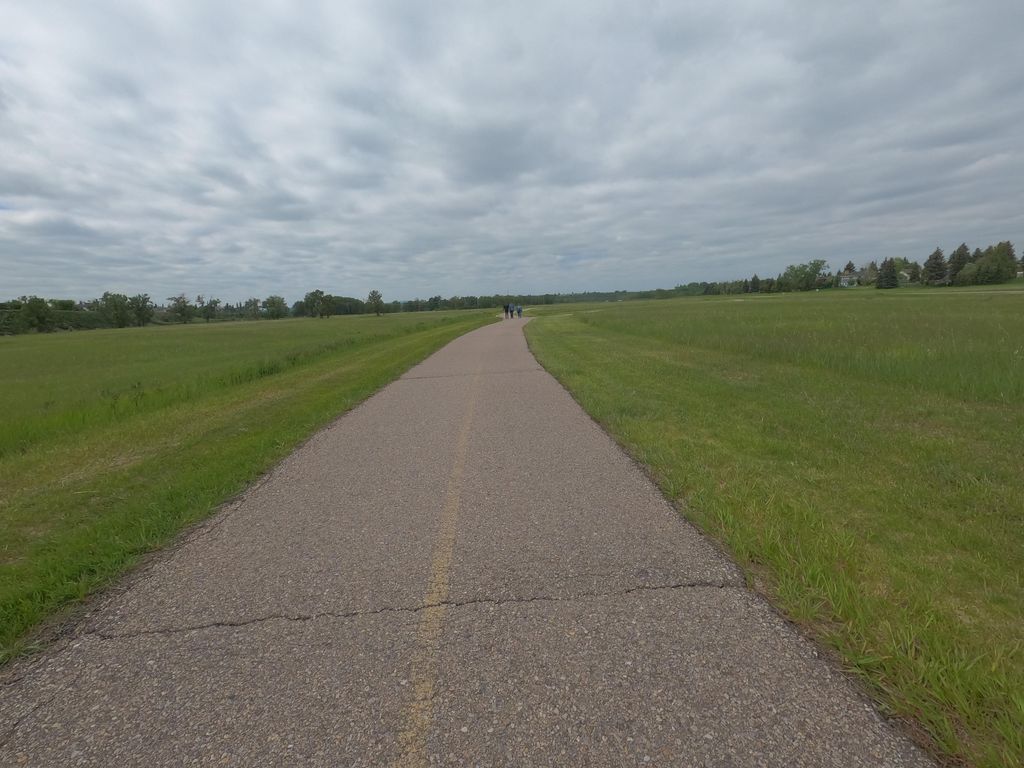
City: calgary